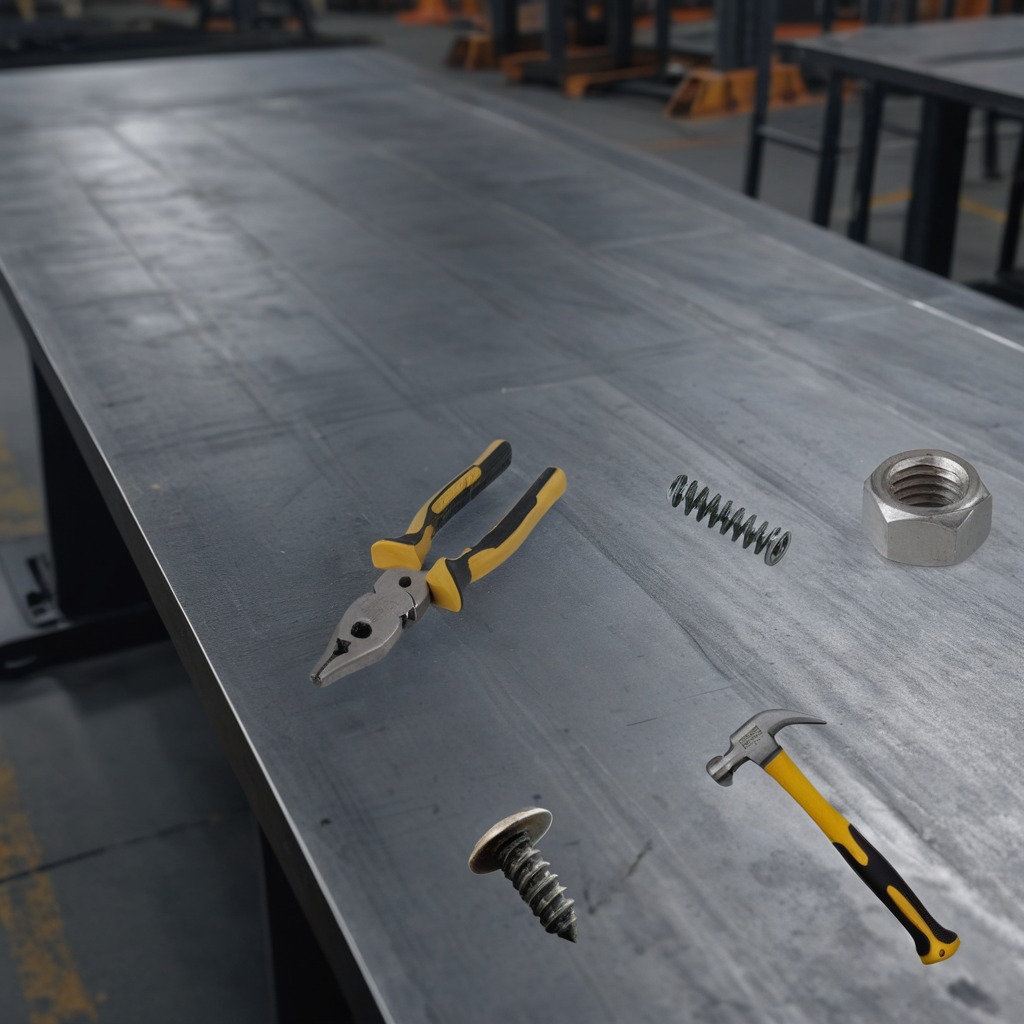
A hammer, a metal machine screw, a pair of pliers, a coiled metal spring, and a metal nut are lying on a cold steel table in a mining workshop.